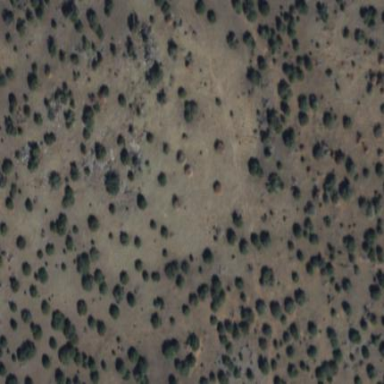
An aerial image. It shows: Area covered in scrub vegetation.